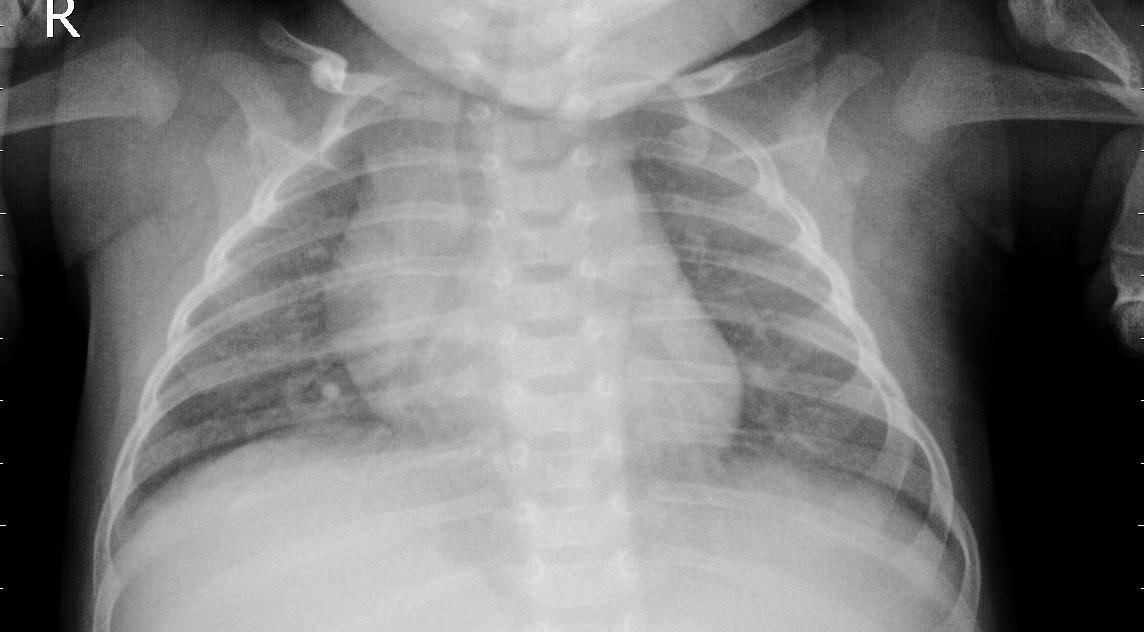
Diagnosis: PNEUMONIA